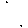
Label: flower